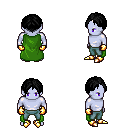
a pixel art fantasy rpg character, male body template, dark elf, purple skin, green cape, teal pants, black parted hairstyle, gold gloves, gold boots, four views (front, back, left, right), 2x2 character sprite sheet, small pixel art, hard edges, no anti-aliasing